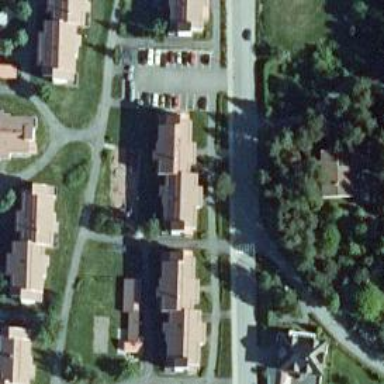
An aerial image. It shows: Residential road.